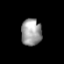
Tissue: prostate
Cell type: Epithelial cells
Senescence score: 0.2588
Nuclear area (px): 533
Mean DAPI intensity: 158.771